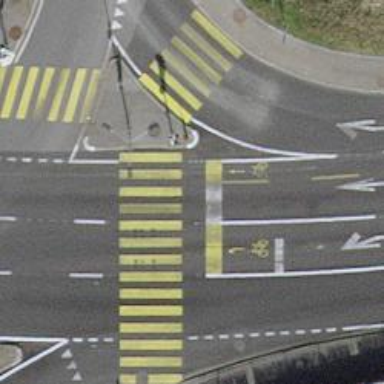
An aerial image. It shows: Road with traffic signals for signaling.